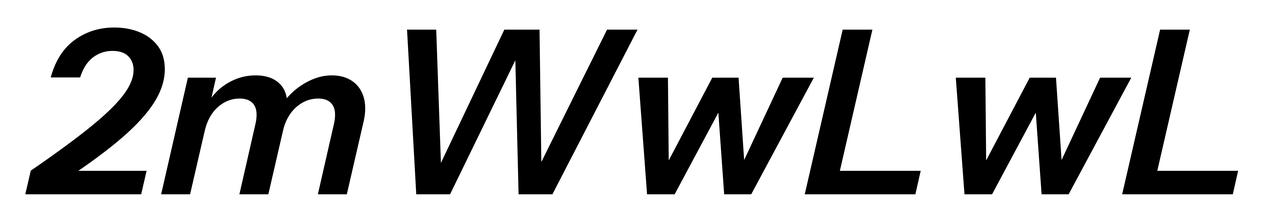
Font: InstrumentSans-Italic_SemiBold_Italic